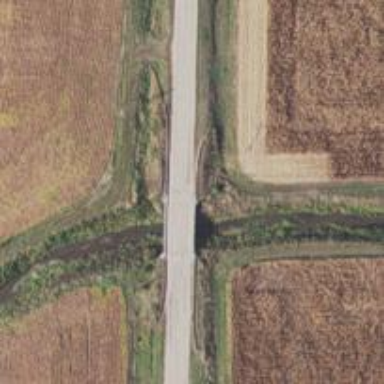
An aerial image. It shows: Tertiary road with bridge.